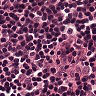
Metastatic tissue present: no